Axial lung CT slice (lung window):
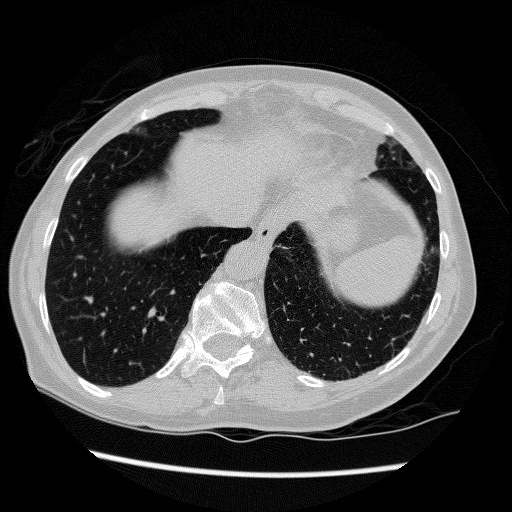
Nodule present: no